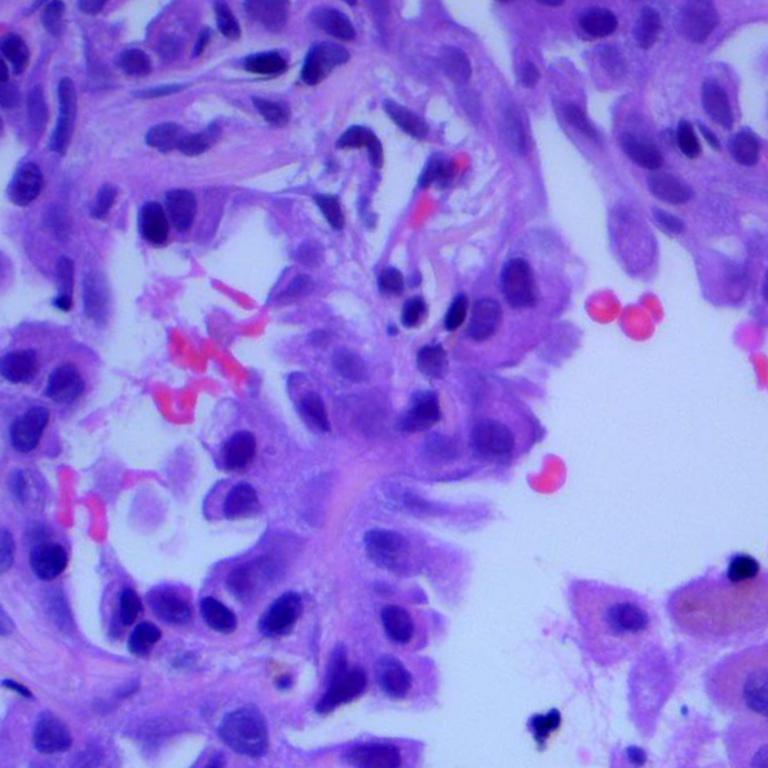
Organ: lung
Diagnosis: adenocarcinomas